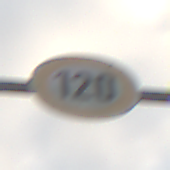
Verkehrszeichen: Geschwindigkeit120
Umgebung: Outdoor, Suburban
Tageszeit: MorningAfternoon
Wetter: Overcast
Licht: Natural
Jahreszeit: NotSpecified
Kontrast: LowContrast